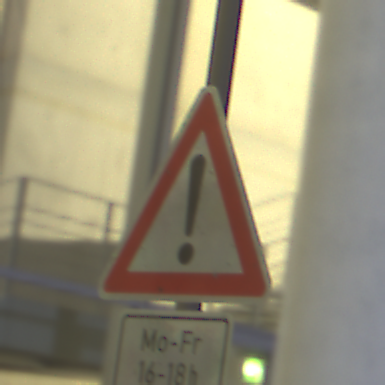
Verkehrszeichen: Gefahrenstelle
Zusatzzeichen unten: ZeitangabenMitBeschraenkungAufWochentage2
Umgebung: Outdoor, Urban
Tageszeit: Night
Wetter: PartlyCloudy
Licht: Artificial
Jahreszeit: NotSpecified
Kontrast: HighContrast